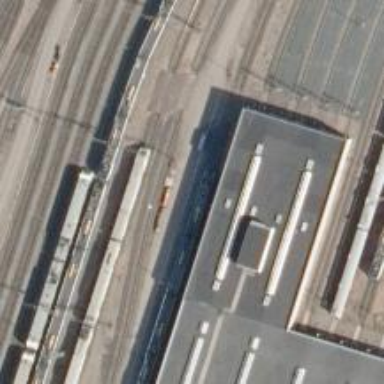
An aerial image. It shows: Railway yard with electrified contact lines.